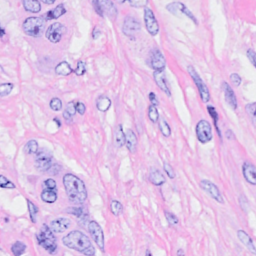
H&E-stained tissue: Breast